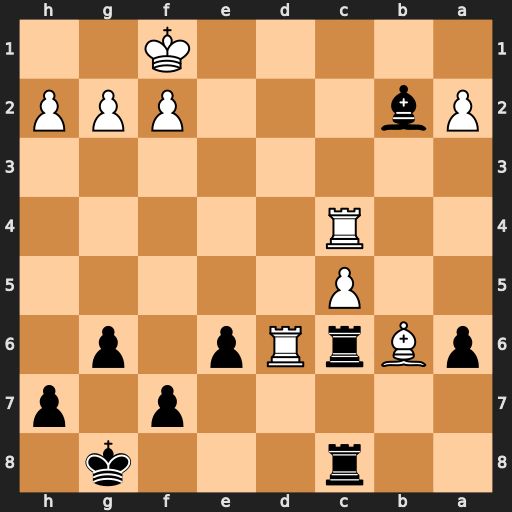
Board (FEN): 2r3k1/5p1p/pBrRp1p1/2P5/2R5/8/Pb3PPP/5K2
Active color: b
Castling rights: -
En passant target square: -
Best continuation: Rxd6 cxd6 Rxc4